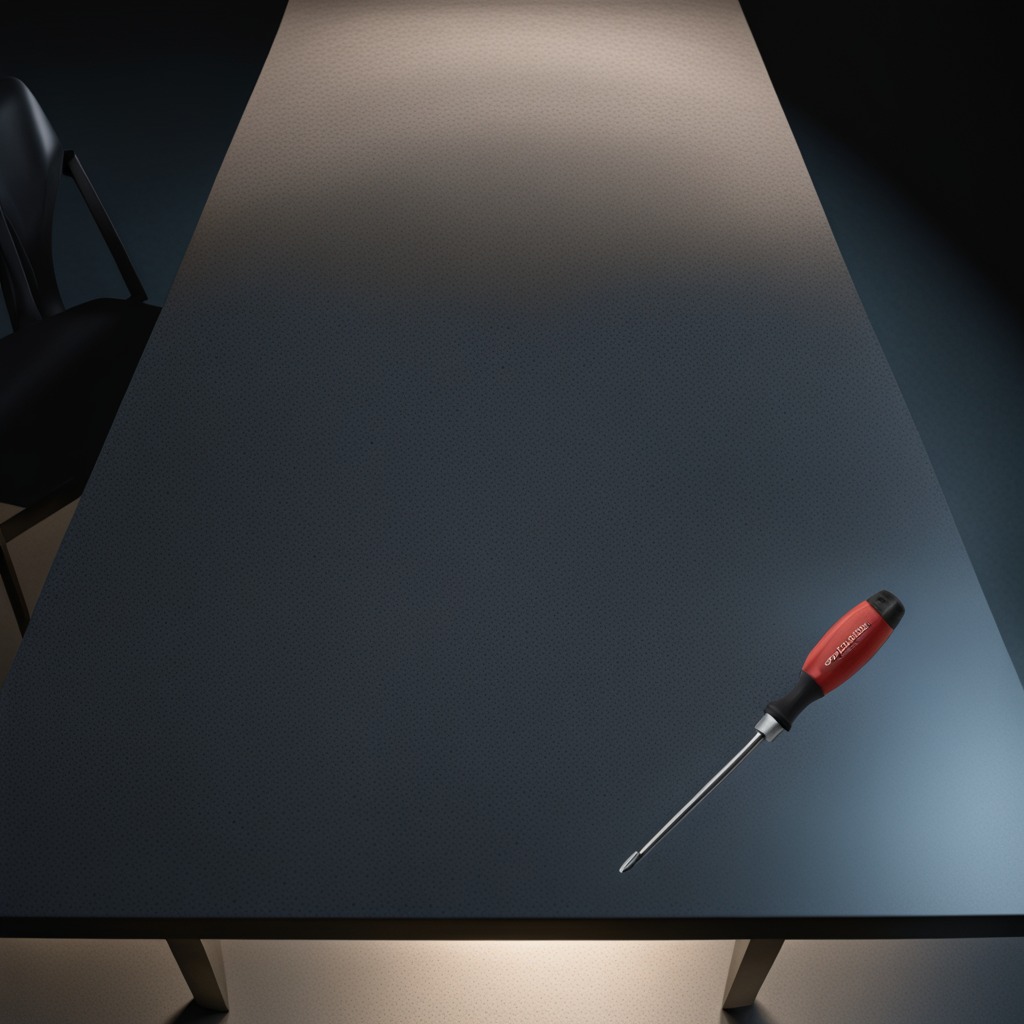
A screwdriver is lying on a clean granite table inside a workshop at night.